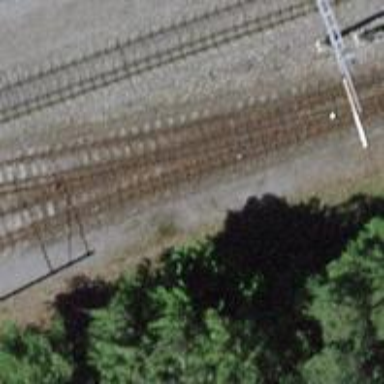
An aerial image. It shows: Single-track electrified railway with contact line. It is spur line for service.